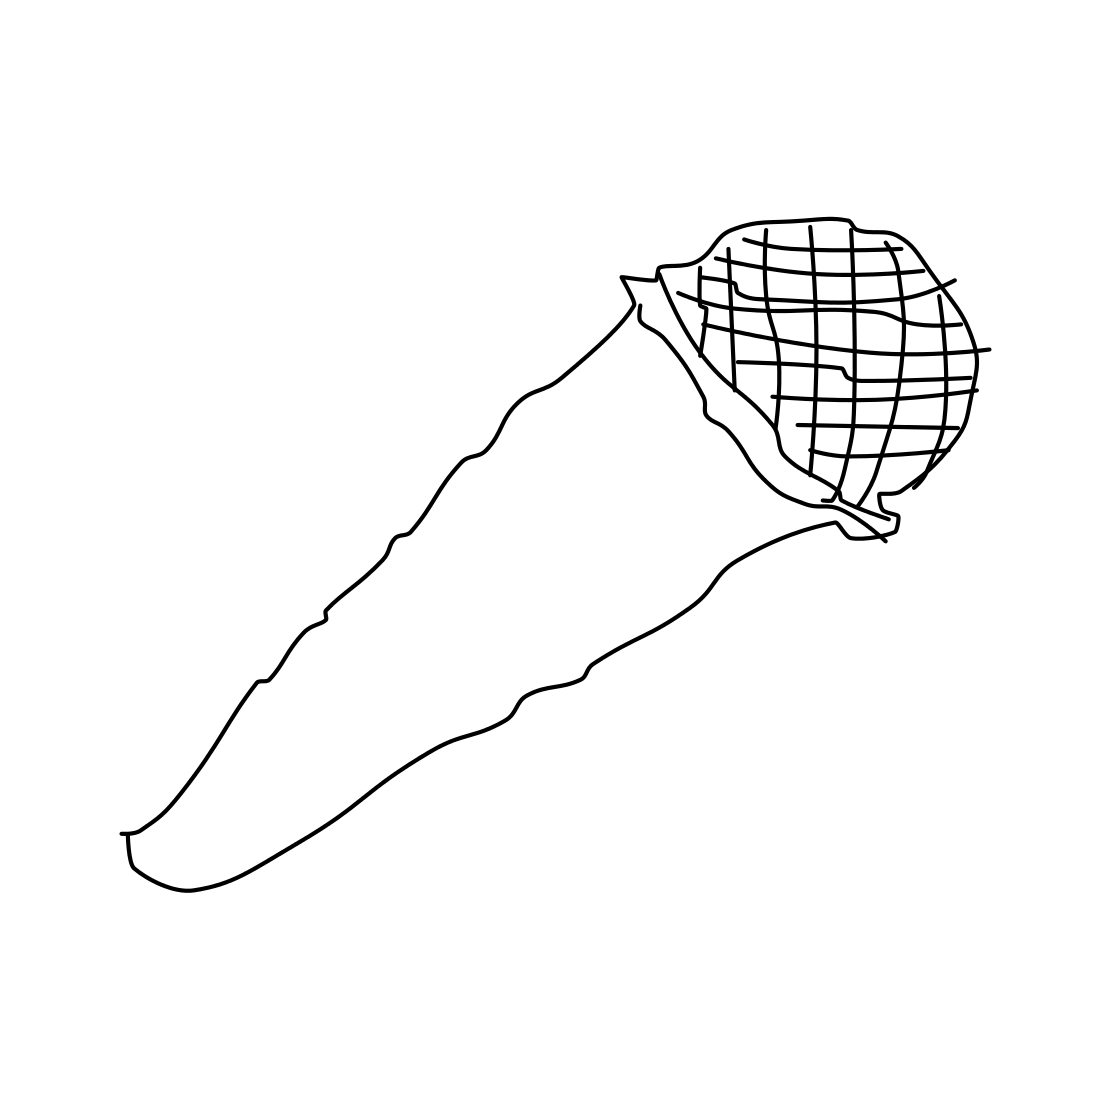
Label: microphone